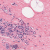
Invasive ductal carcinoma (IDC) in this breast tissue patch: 0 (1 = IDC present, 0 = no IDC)